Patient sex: F
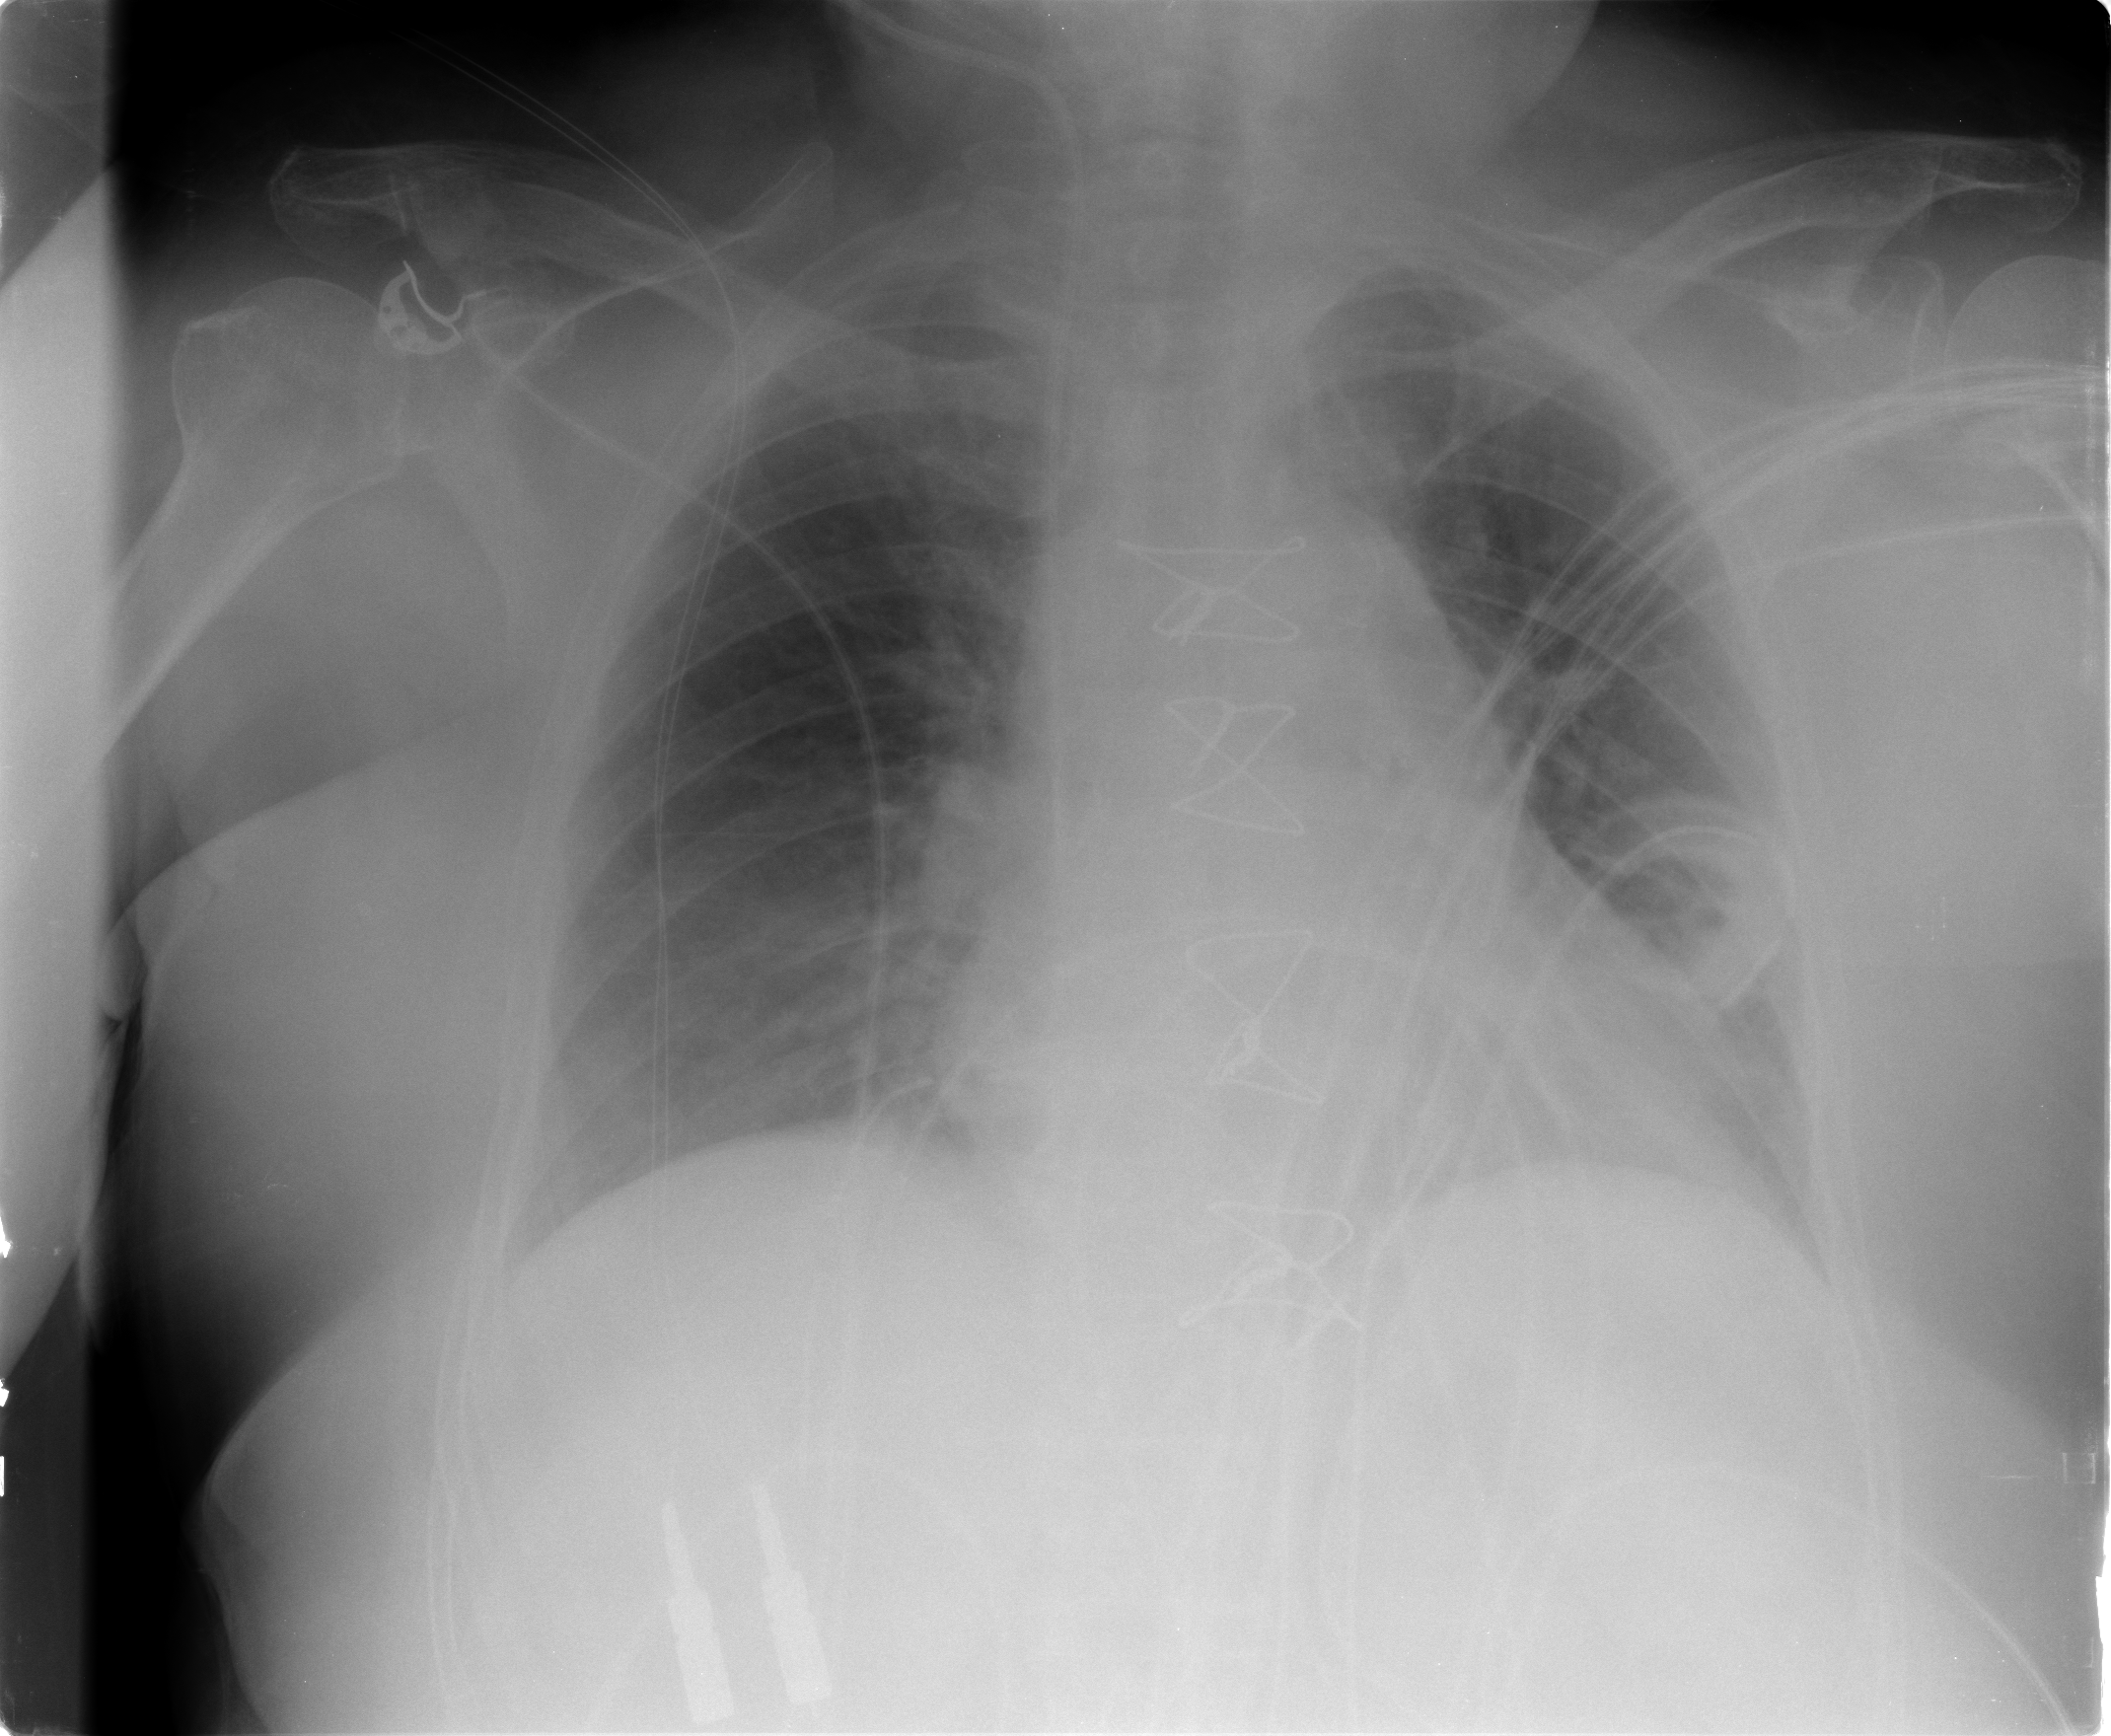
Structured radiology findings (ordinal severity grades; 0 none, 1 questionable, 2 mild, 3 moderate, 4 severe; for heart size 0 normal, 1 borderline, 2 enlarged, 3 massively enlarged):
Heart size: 1
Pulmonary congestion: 0
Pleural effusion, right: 0
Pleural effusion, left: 0
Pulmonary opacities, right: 0
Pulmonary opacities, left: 0
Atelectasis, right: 0
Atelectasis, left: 2